Question: This is a really strange problem. When I'm building my UI in XIB (or just a custom table view cell in the Storyboard) and drag a view inside a container, and set that view's X and Y to 10, for some reason, the rendered view is thrown off screen. Here's the screenshot:

Strange, right? The label's x = 10 and y = 10 are definitely within the bounds of that container view (a 'UITableViewCell', this is an XIB) but as you can see, it's off the screen. How can I fix this? I've already tried restarting Xcode. It was working properly just last night.
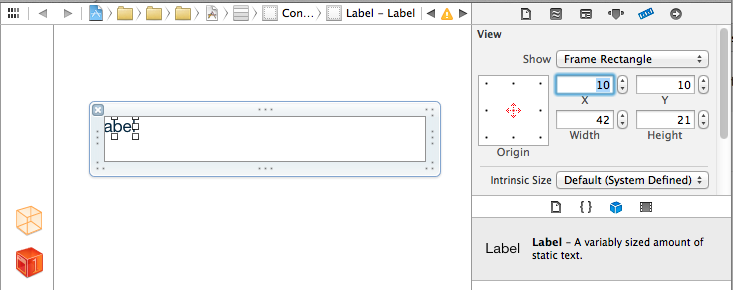
Answer: Switch your origin to the top left corner and then re-enter (10,10) for your coords.
Glad this fixed it!